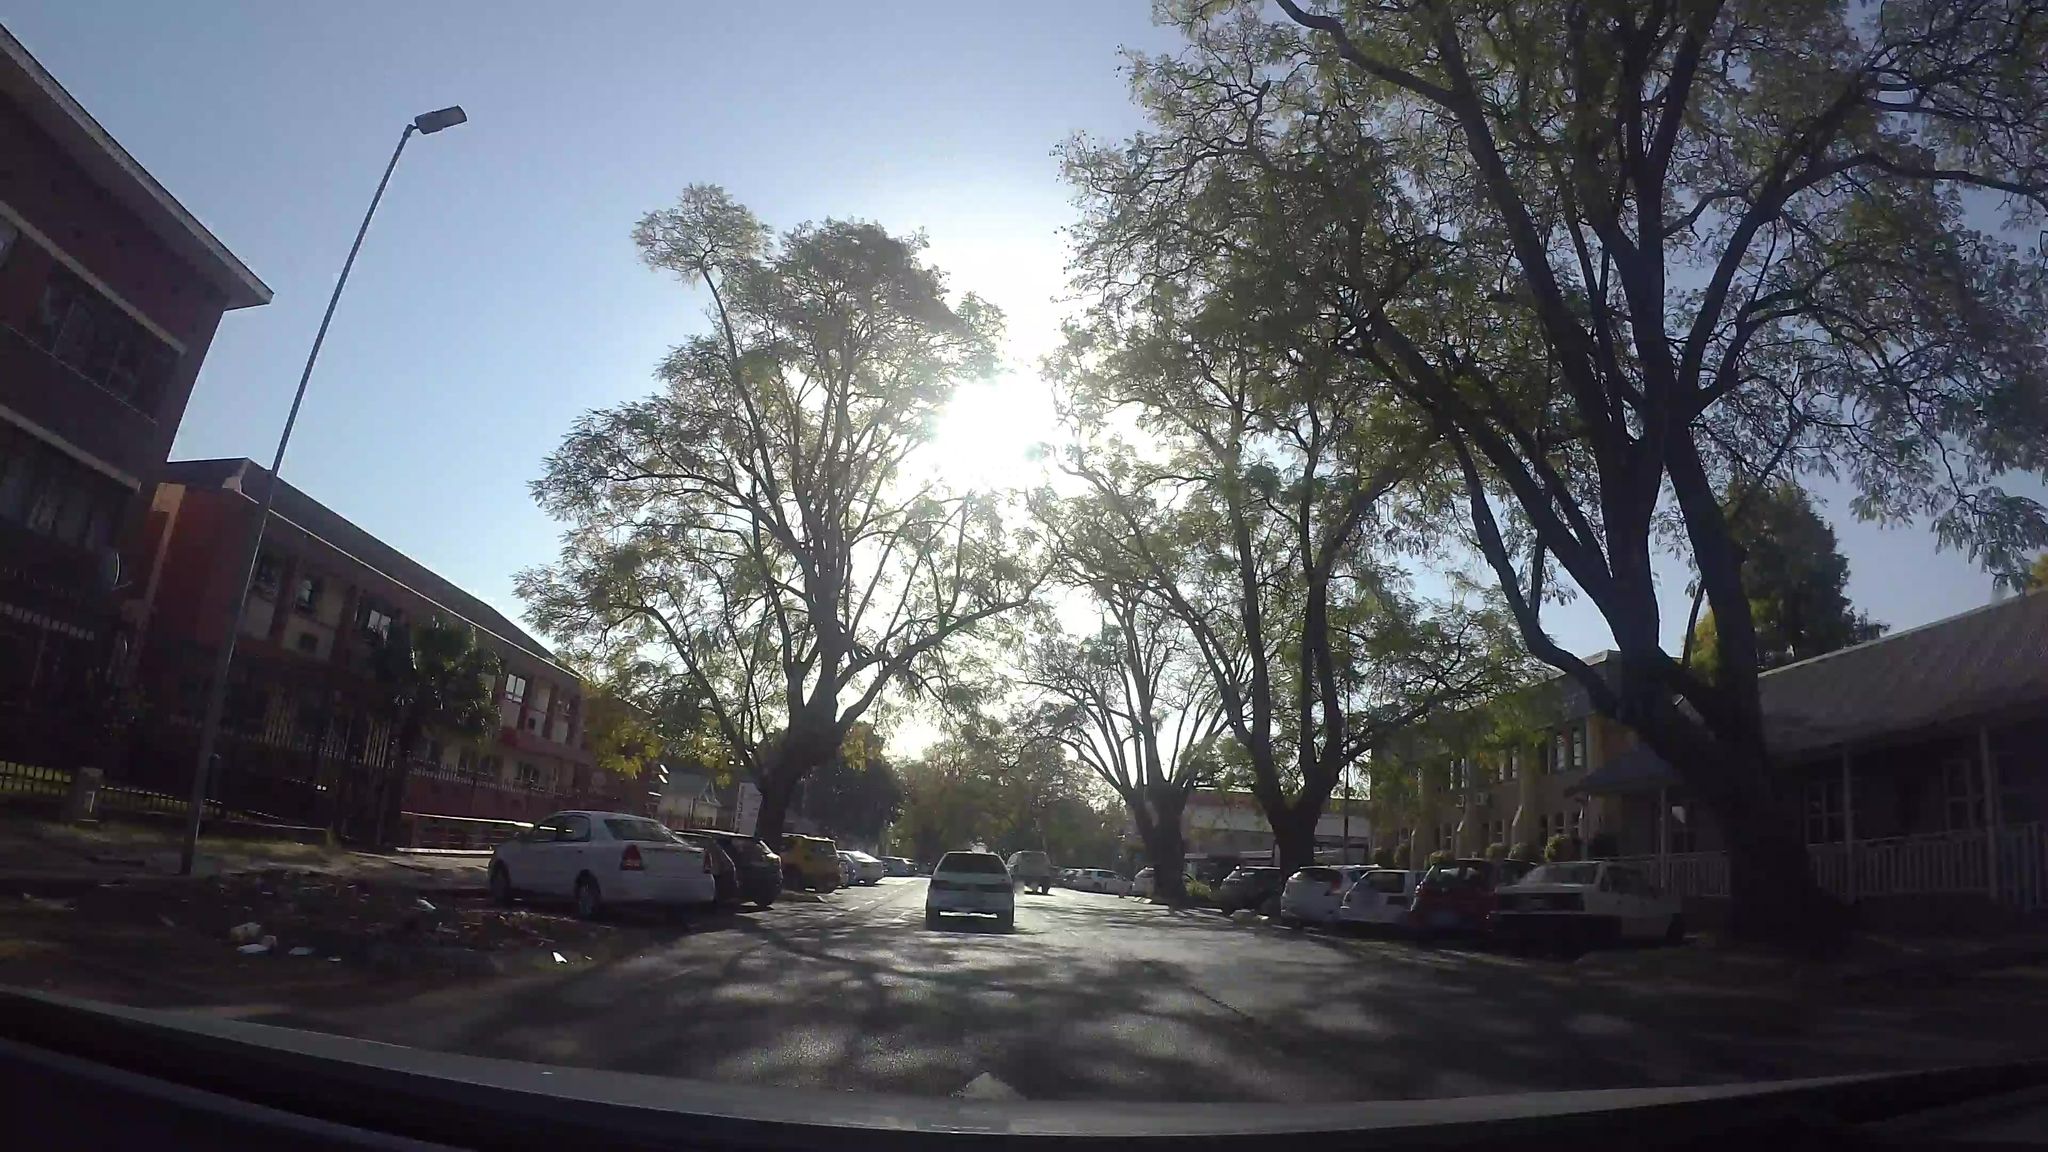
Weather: clear
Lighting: day
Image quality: good
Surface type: driving surface
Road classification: tertiary
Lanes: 2
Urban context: urban centre
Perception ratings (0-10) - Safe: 4.47, Lively: 9, Beautiful: 8.88, Boring: 3.62, Depressing: 6.78, Wealthy: 5.94